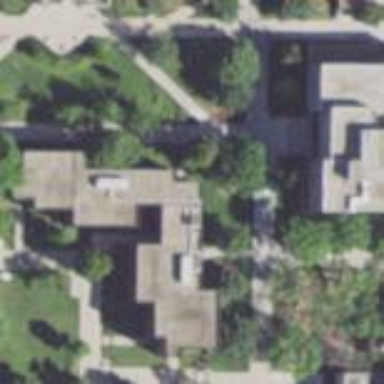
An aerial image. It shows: View of university building.